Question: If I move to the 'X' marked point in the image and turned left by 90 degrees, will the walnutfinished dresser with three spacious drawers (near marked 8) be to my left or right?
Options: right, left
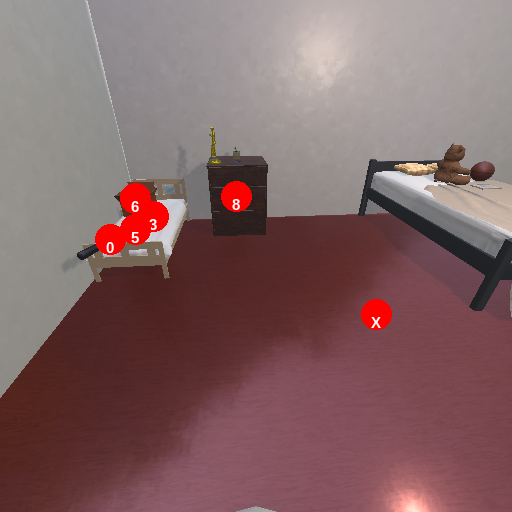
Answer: right